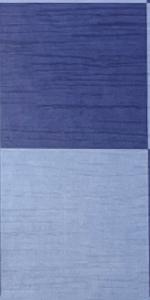
Label: Empty